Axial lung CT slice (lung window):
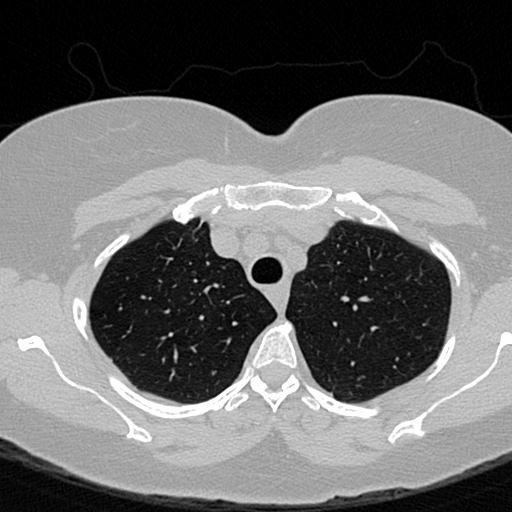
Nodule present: no